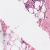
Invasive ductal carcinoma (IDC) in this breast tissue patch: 0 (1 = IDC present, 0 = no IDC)